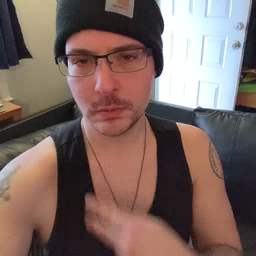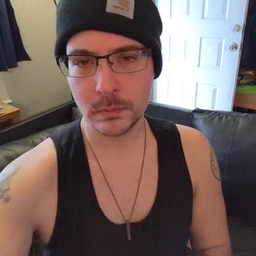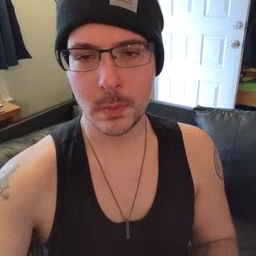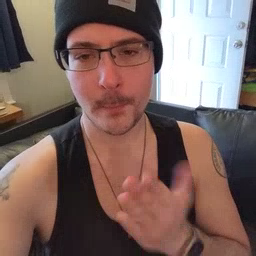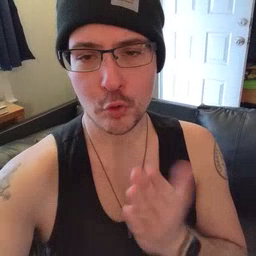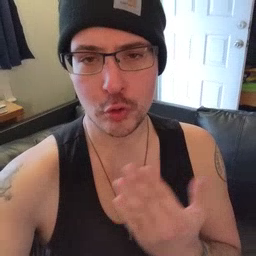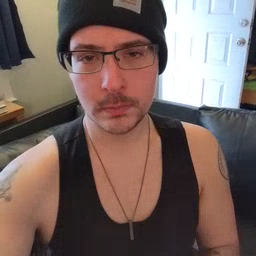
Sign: book